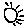
Label: sun